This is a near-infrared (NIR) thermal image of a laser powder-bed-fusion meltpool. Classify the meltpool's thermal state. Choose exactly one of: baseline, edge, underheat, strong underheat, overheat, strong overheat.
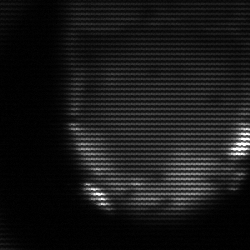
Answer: edge